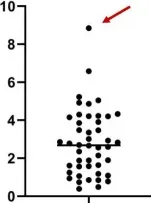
HOMA-IR. Among GS patients from our department. The arrows indicate the specific value for the highlighted patient.
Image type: chart (chart)